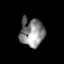
Tissue: skin
Cell type: Epithelial cells
Senescence score: 0.2389
Nuclear area (px): 670
Mean DAPI intensity: 135.306